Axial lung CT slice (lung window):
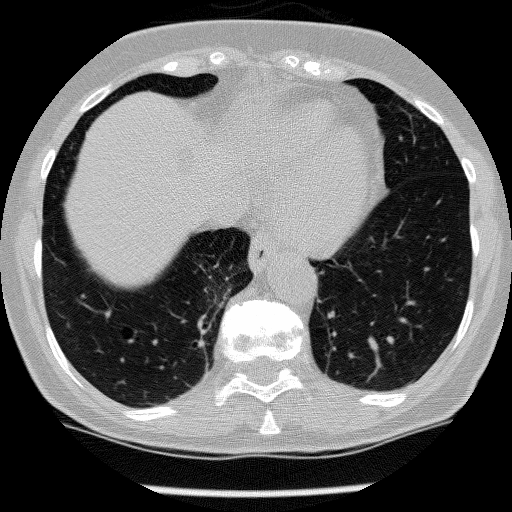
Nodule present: no